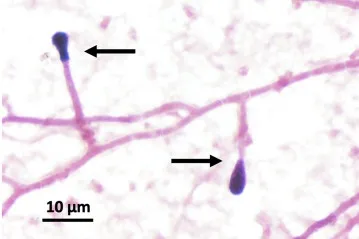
S. Apiospermum.
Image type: pathology (gram)